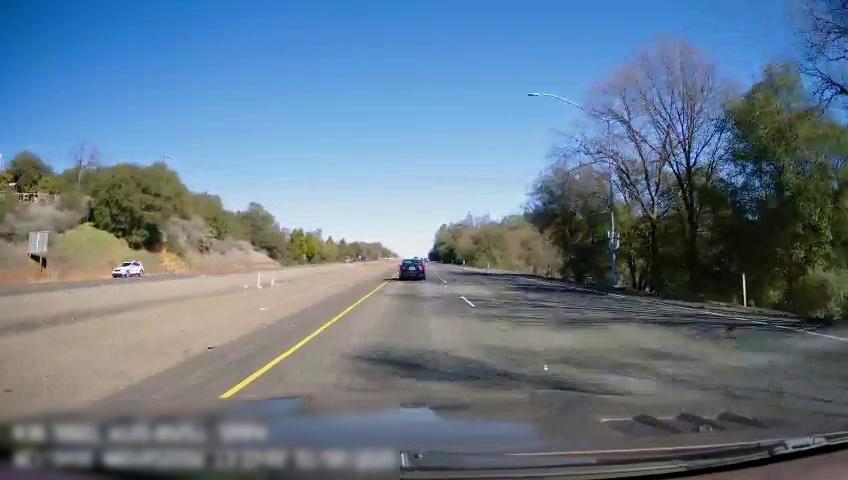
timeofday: Day
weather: Sunny
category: Drivable Space
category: Drivable Space
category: Vehicles | SUV
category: Vehicles | Car
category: Lanes | Current Lane
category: Lanes | Current Lane
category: Lanes | Alternate Lane